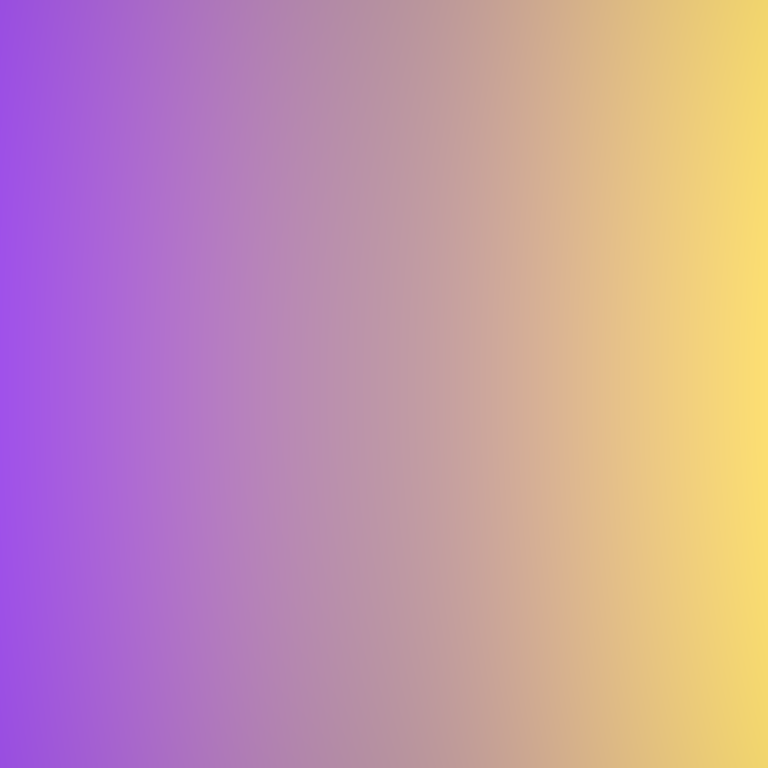
Abstract light effect, smooth gradient from violet to golden yellow, serene atmosphere, soft glow, no room, no furniture, no objects.